Question: In eclipse, the bottom right corner of each file has a "scroll arrow" so you can scroll down one line at a time by clicking it. It looks like this:

Does anyone know if that is something that can be enabled in Idea? I haven't been able to find it yet...
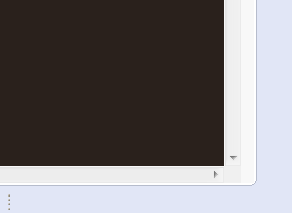
Answer: I don't think there's any UI element for this, but there are keyboard shortcuts:
- -
This scrolls up or down (respectively) one line without moving the caret.